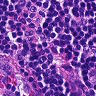
Metastatic tissue present: no